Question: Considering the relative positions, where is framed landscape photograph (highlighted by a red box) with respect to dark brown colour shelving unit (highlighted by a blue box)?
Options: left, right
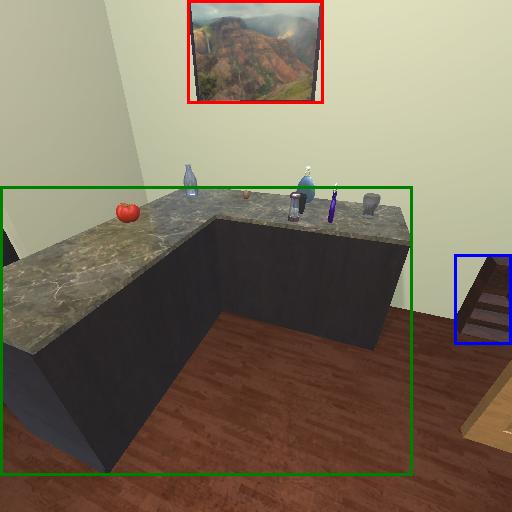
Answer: left